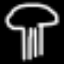
Label: mushroom